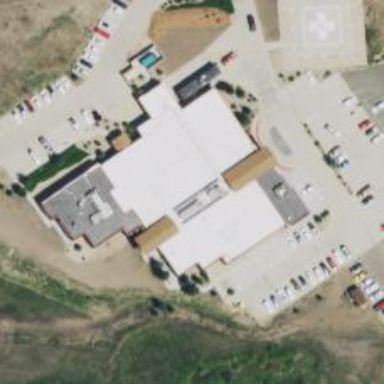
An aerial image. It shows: Hospital providing healthcare services.